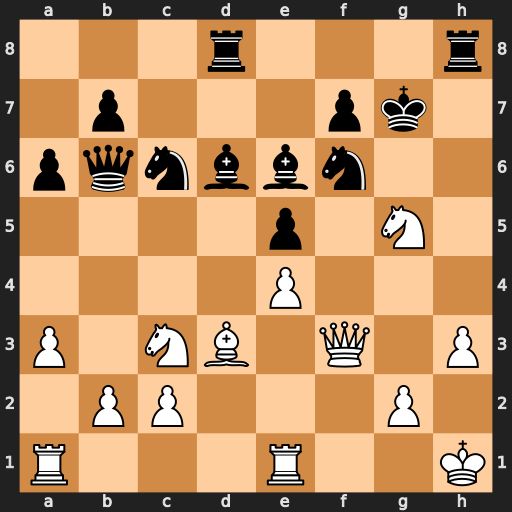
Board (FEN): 3r3r/1p3pk1/pqnbbn2/4p1N1/4P3/P1NB1Q1P/1PP3P1/R3R2K
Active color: w
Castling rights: -
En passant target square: -
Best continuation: Qg3 Kh6 Nd5 Nh5 Qh4